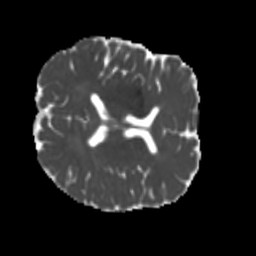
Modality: MD
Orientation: axial
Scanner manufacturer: siemens
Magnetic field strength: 3 T
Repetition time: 4 s
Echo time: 0.0594 s